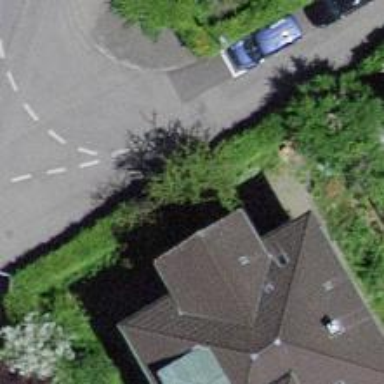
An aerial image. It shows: Asphalt road in residential area.